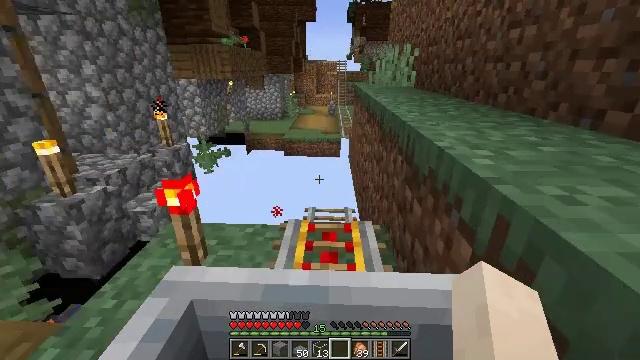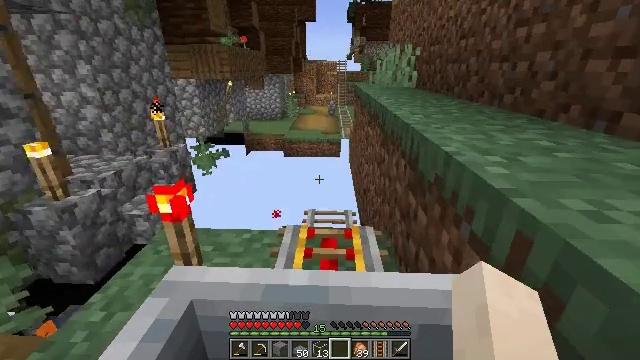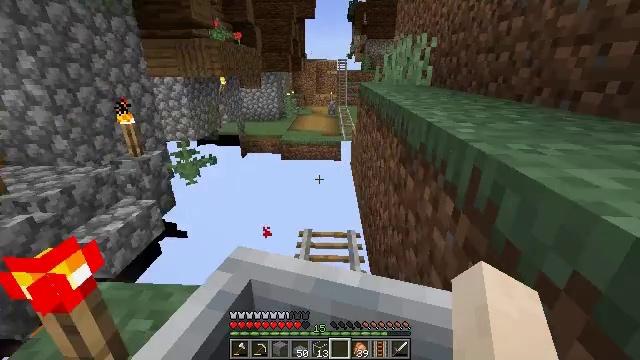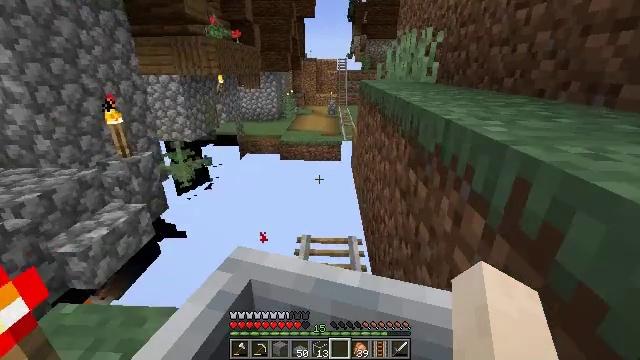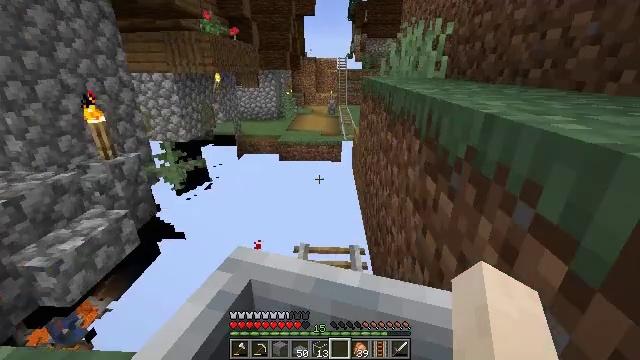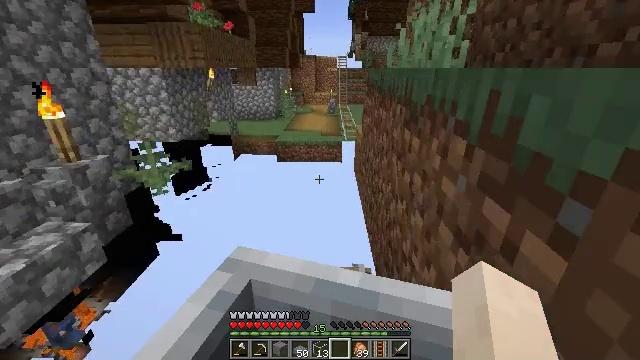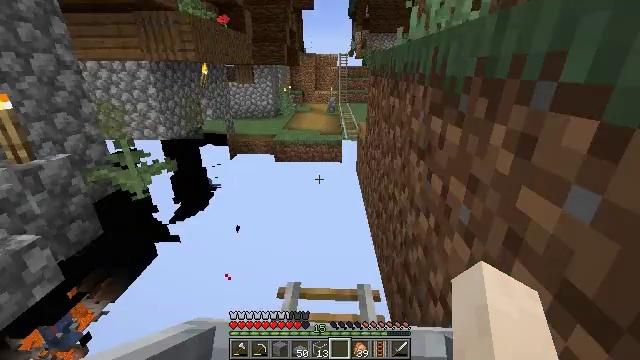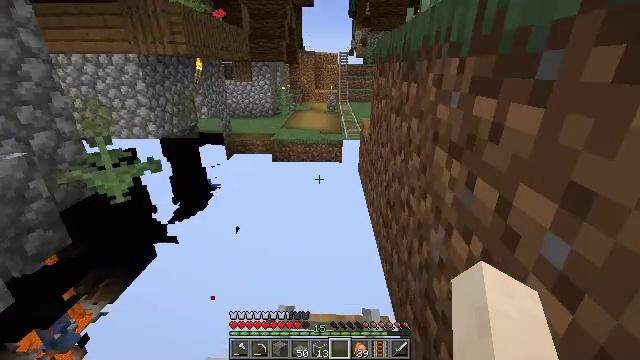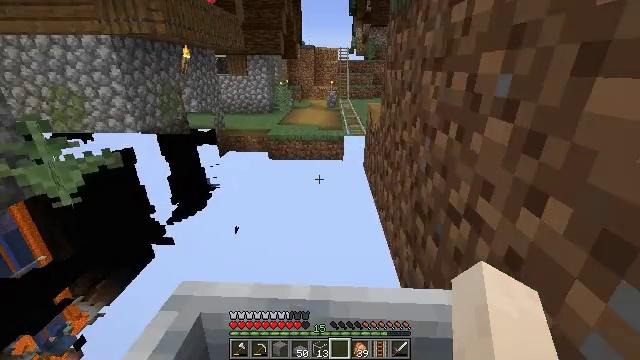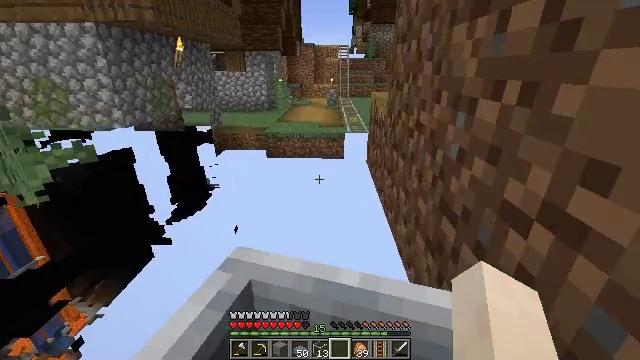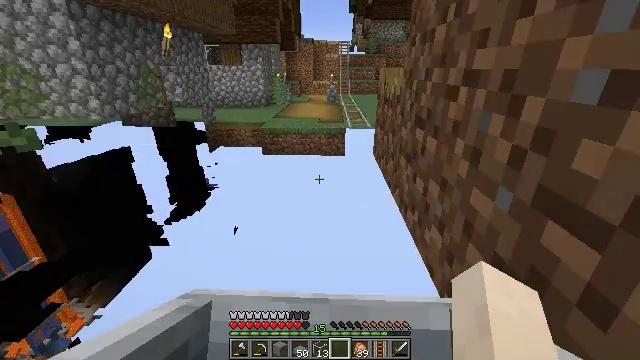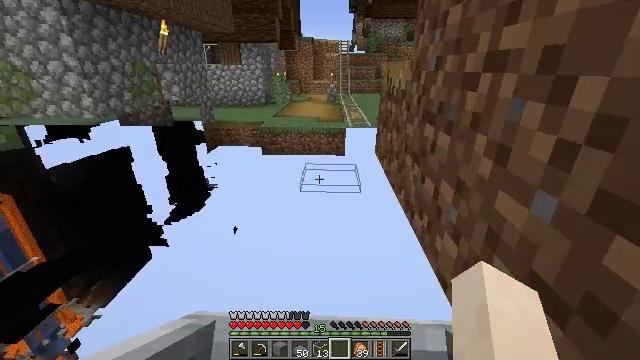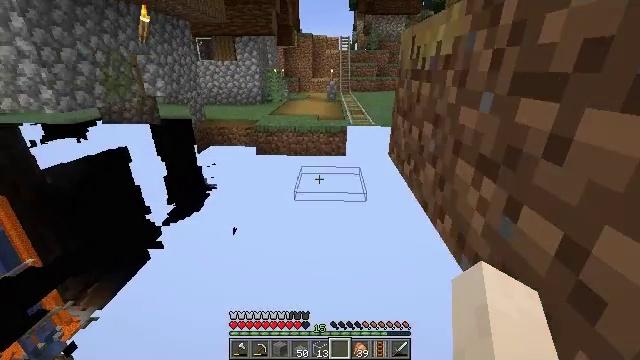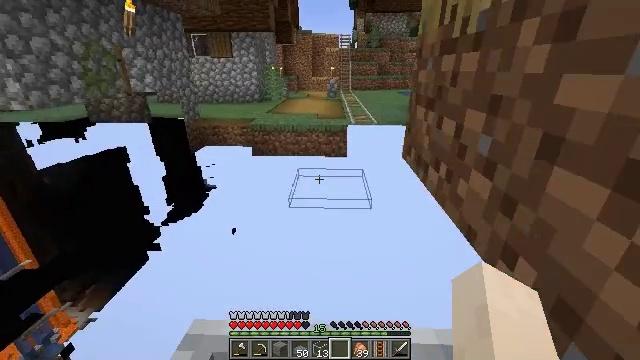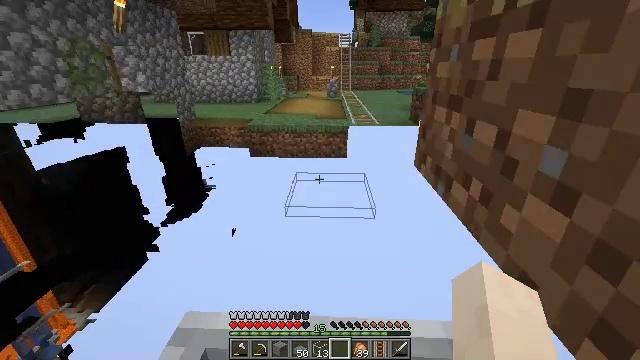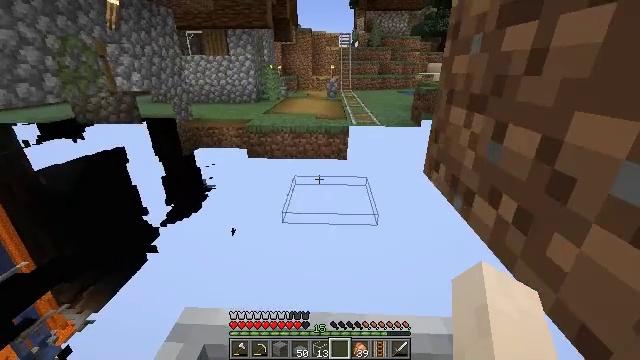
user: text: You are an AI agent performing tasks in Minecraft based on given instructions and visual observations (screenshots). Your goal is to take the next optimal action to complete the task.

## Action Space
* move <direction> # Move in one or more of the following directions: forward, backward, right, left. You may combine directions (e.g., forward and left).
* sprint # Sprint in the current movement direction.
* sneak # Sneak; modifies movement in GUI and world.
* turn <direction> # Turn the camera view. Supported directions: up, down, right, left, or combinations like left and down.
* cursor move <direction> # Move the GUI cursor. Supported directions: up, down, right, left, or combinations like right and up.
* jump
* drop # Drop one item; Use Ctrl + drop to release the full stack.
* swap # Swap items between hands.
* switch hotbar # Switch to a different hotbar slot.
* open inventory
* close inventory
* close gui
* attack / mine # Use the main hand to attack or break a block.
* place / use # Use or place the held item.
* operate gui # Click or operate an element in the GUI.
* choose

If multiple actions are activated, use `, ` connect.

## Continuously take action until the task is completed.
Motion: motion action
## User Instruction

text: Harvest stripped spruce log.
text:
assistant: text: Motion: no_op
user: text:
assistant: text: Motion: no_op
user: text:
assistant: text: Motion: no_op
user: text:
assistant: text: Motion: no_op
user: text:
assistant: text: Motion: no_op
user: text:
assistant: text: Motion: no_op
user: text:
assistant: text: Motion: no_op
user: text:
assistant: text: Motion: no_op
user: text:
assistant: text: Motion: no_op
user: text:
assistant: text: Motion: no_op
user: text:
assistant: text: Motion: no_op
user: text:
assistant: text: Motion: no_op
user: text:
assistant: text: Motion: no_op
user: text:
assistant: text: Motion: no_op
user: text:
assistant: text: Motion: no_op
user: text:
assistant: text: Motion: no_op
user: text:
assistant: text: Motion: no_op
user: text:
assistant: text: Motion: no_op
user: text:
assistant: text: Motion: no_op
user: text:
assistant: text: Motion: no_op
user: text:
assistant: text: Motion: no_op
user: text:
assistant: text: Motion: no_op
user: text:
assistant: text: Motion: no_op
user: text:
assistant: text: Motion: no_op
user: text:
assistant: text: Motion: no_op
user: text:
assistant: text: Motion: no_op
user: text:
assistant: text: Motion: no_op
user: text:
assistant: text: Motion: no_op
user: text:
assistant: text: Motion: no_op
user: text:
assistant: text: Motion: no_op